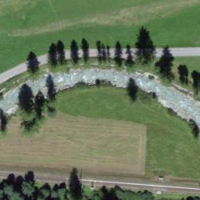
EUNIS habitat code: 26
Species observed at this site:
Anthus trivialis
Boloria titania
Troglodytes troglodytes
Pyrrhula pyrrhula
Chloris chloris
Erebia alberganus
Turdus viscivorus
Fringilla coelebs
Passer domesticus
Carduelis carduelis
Turdus merula
Parus major
Hirundo rustica
Dryocopus martius
Turdus pilaris
Pica pica
Phoenicurus ochruros
Cinclus cinclus
Motacilla alba
Delichon urbicum
Periparus ater